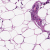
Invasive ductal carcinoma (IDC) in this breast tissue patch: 0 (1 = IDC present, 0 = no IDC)